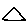
Label: triangle